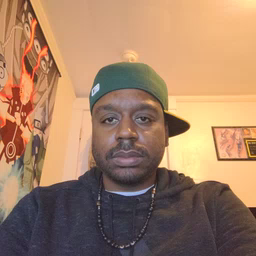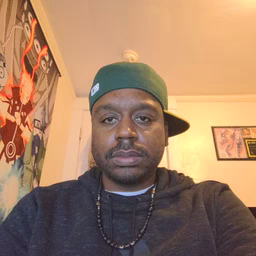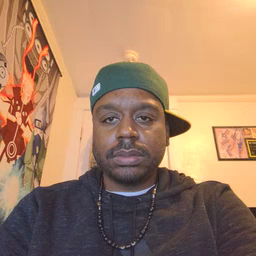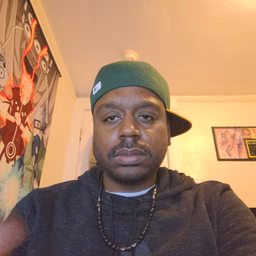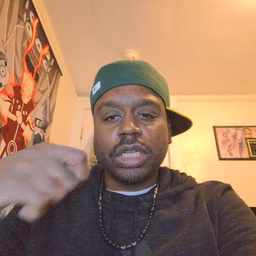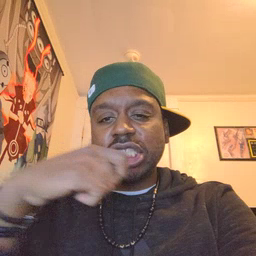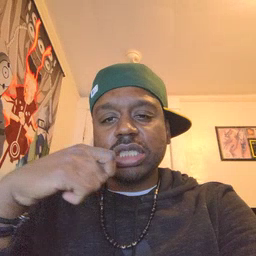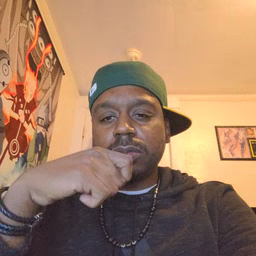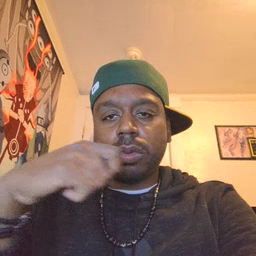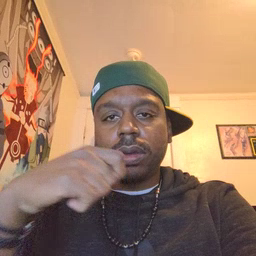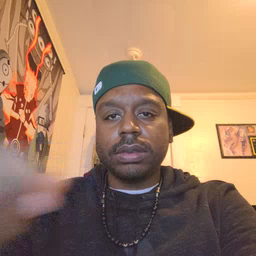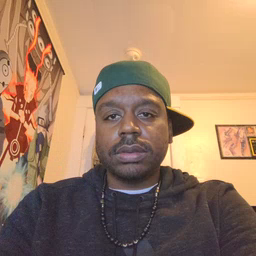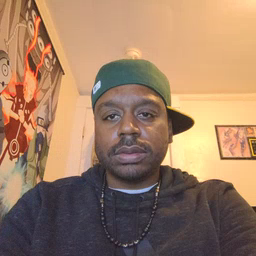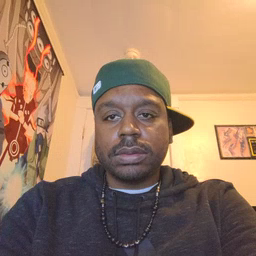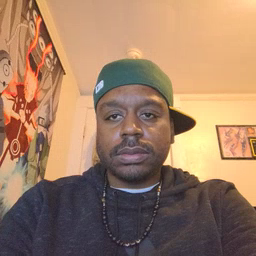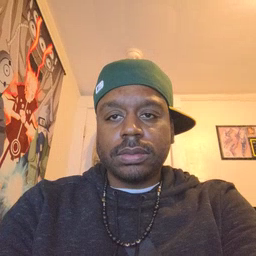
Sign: toothbrush